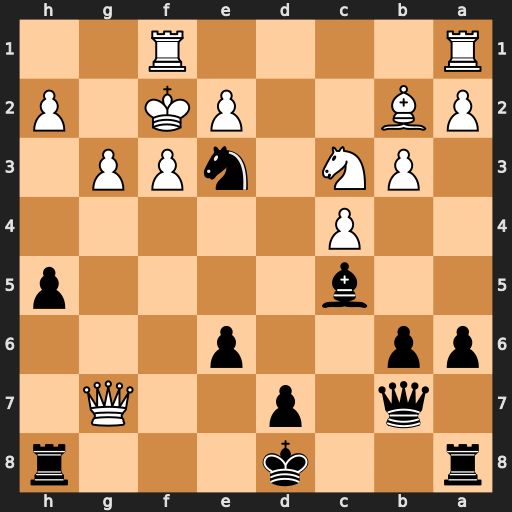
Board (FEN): r2k3r/1q1p2Q1/pp2p3/2b4p/2P5/1PN1nPP1/PB2PK1P/R4R2
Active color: b
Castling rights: -
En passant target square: -
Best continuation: Nf5+ Kg2 Nxg7